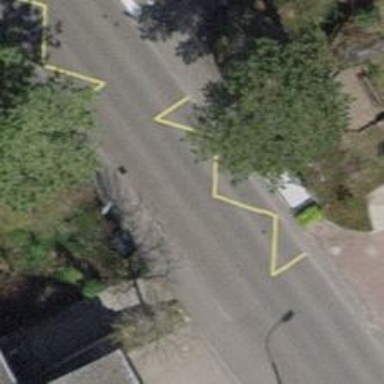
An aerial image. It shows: Road with steps.